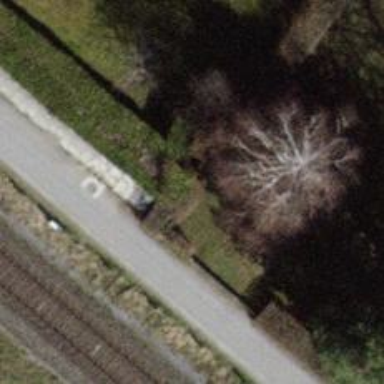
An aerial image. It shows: Hedge barrier.